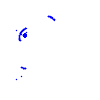
Particle: kaon